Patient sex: M
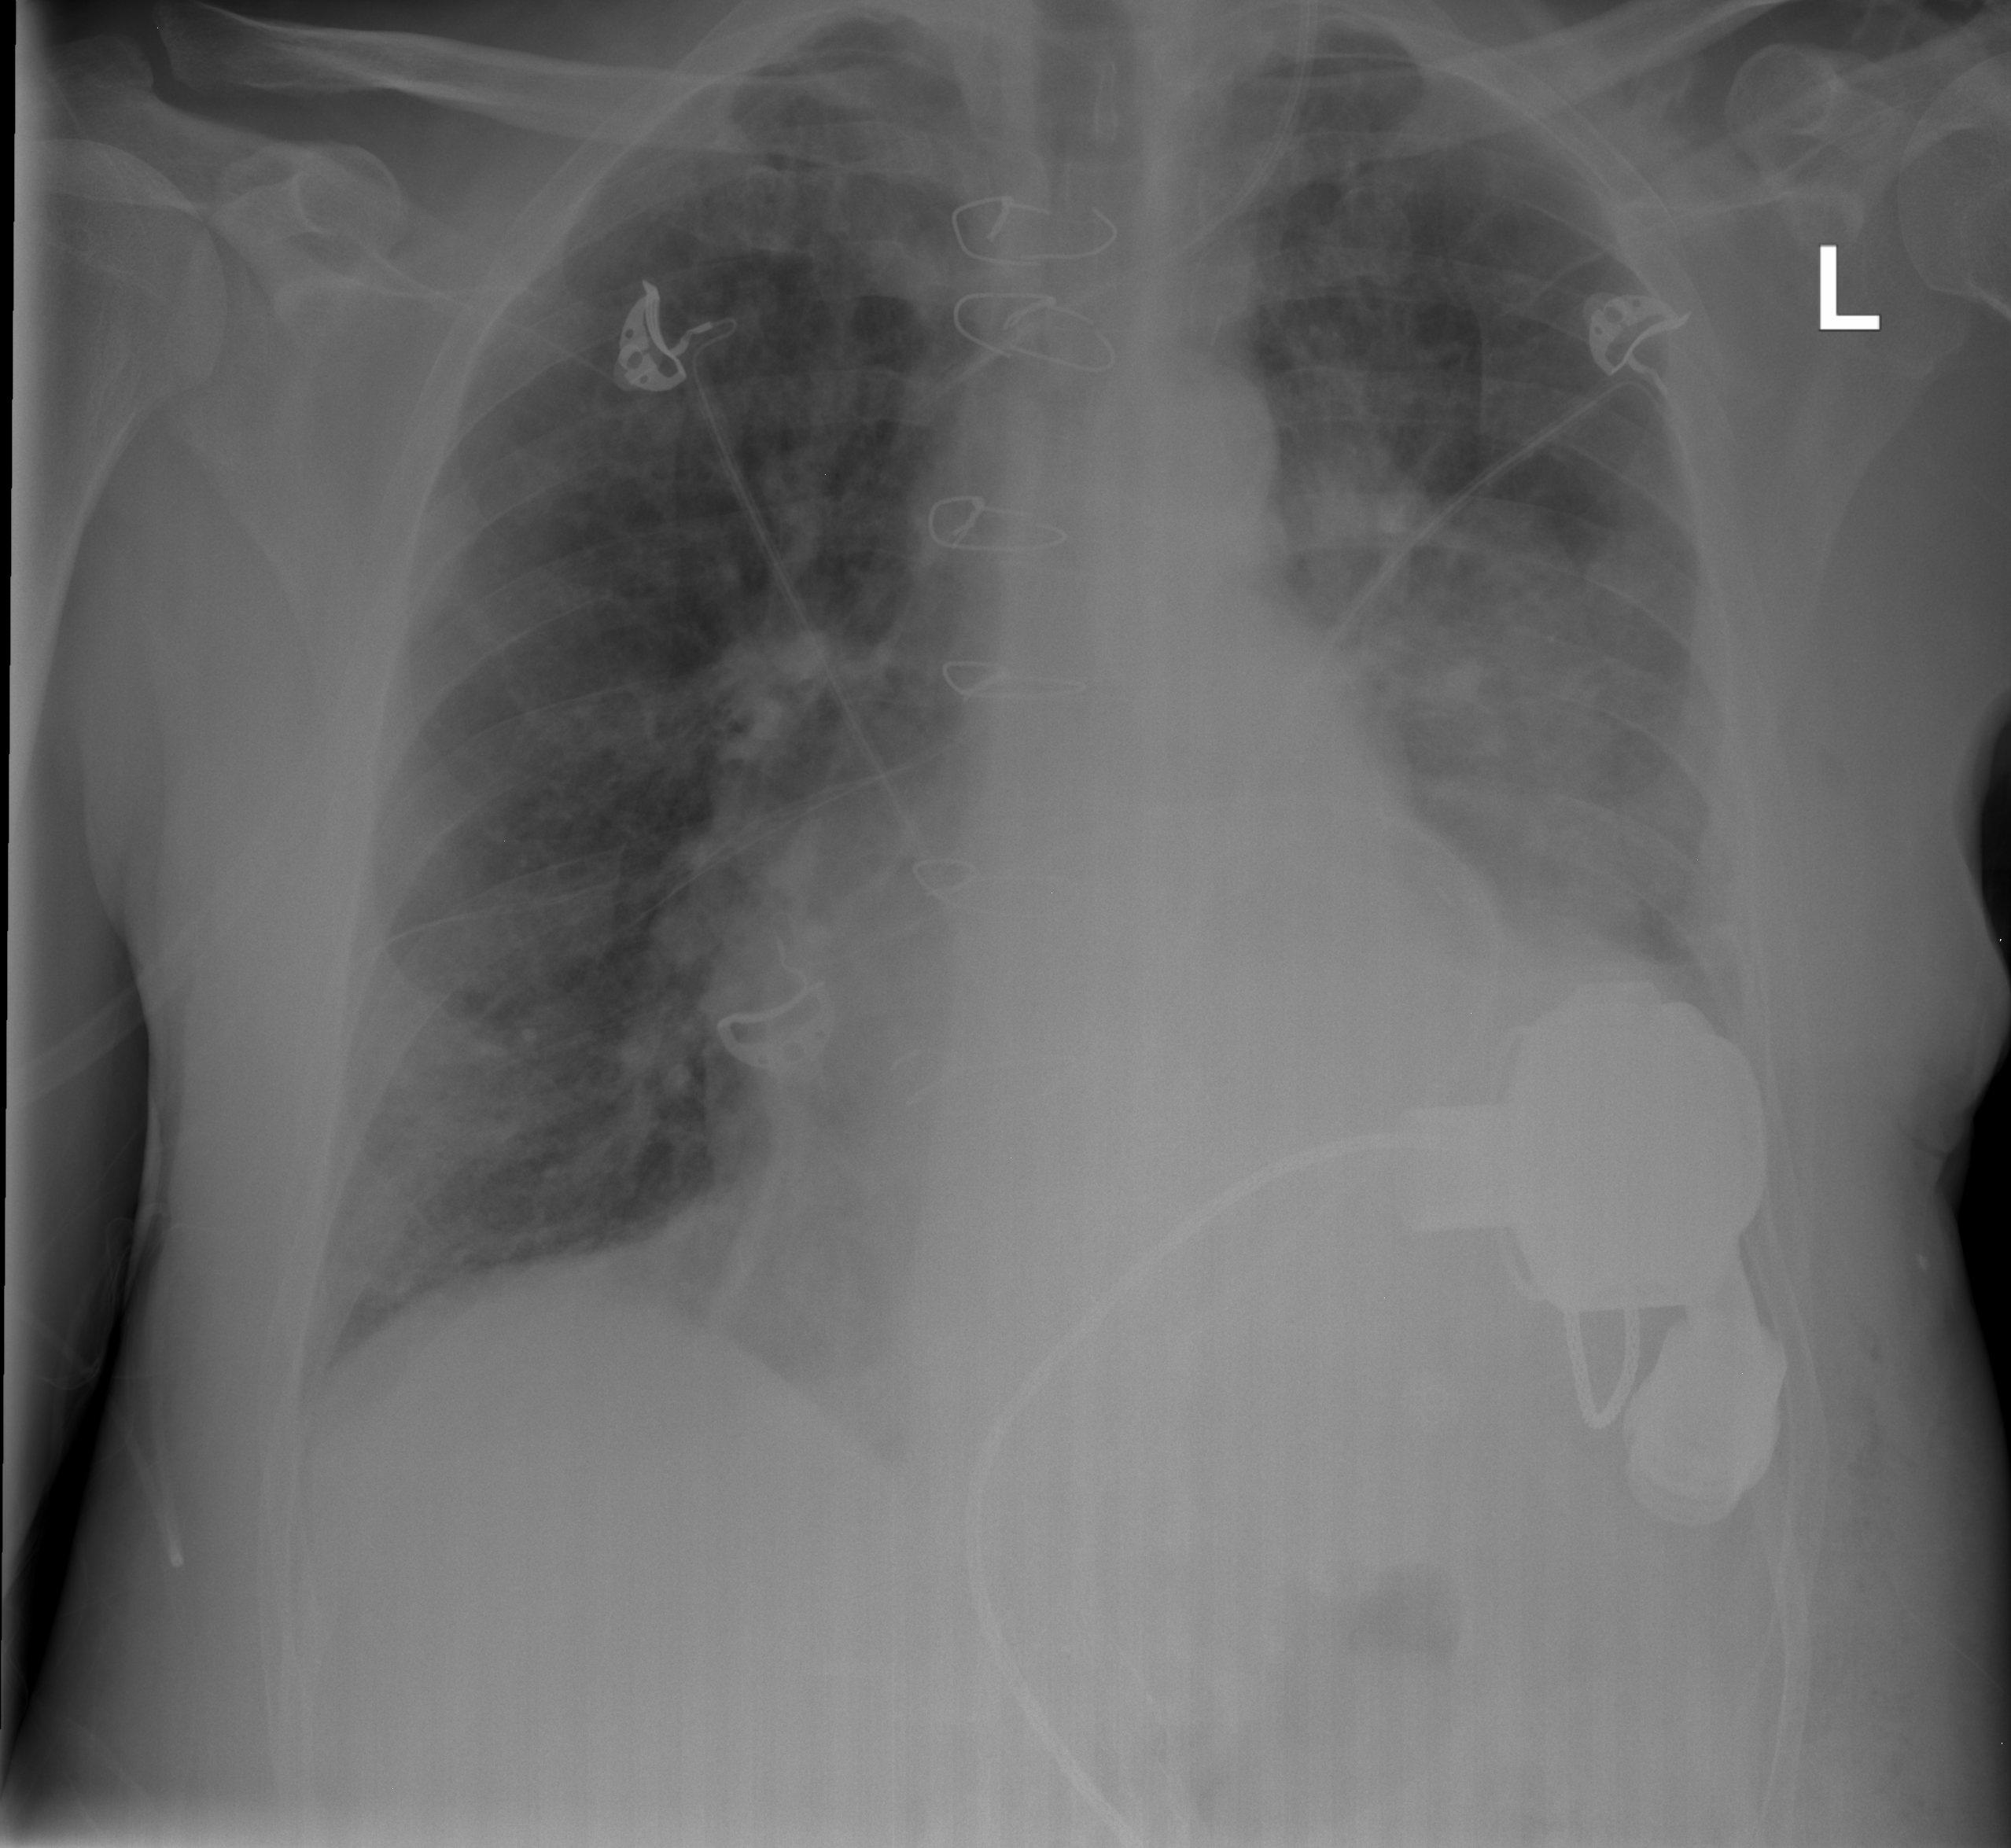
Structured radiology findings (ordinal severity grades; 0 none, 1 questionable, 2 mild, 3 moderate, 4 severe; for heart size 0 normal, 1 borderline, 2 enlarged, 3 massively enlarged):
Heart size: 2
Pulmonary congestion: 2
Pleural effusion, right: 0
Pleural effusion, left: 2
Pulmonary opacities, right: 2
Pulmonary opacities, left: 2
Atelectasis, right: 0
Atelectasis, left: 2